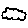
Label: cloud